Question: I have a ContentPane defined as follows:
'''
<div id="searchResultsContentPane" data-dojo-type="dijit.layout.ContentPane" data-dojo-props='splitter:false, region:"center"'></div>
'''
I am trying to dynamically set the href when a button in another ContentPane is pressed:
'''
var searchResultsContentPane = dijit.byId("searchResultsContentPane");
searchResultsContentPane.set("href", "modules/content_panes/callrecords.php");
'''
For some reason this doesn't seem to be working. The content pane flashes loading then goes back to white and FireBug doesn't give me usable info. This is all it shows:

If you cant read that it says in red:
> GET <URL>
callrecords.php loads just fine if I set it with html as a data-dojo-props property.
Thanks
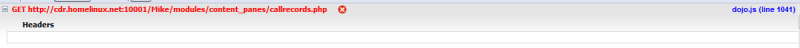
Answer: Page was refreshing. Used the following code to properly load the content pane.
'''
function sendSearchForm() {
// format taken from http://dojotoolkit.org/reference-guide/1.7/dojo/xhrPost.html
var form = dojo.byId("search_form");
dojo.connect(form, "onsubmit", function(event) {
dojo.stopEvent(event);
var xhrArgs = {
form: dojo.byId("search_form"),
handleAs: "text",
load: function(data){
loadAdvancedSearchResultsTable();
//var searchResultsContentPane = dijit.byId("searchResultsContentPane");
//searchResultsContentPane.set("href", "modules/content_panes/test_module.html");
},
error: function(error){
// TODO Handle errors
}
}
// Call the asynchronous xhrPost
//dojo.byId("response").innerHTML = "Form being sent..."
var deferred = dojo.xhrPost(xhrArgs);
});
}
dojo.ready(sendSearchForm);
'''